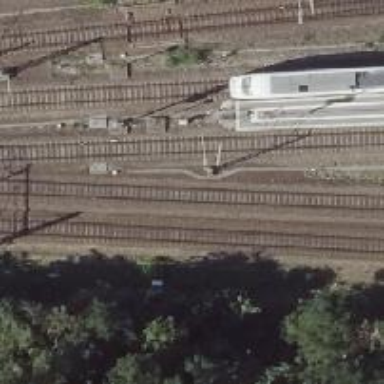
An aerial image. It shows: Railway signal.